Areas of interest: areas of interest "Sanxiang Electronics Market"
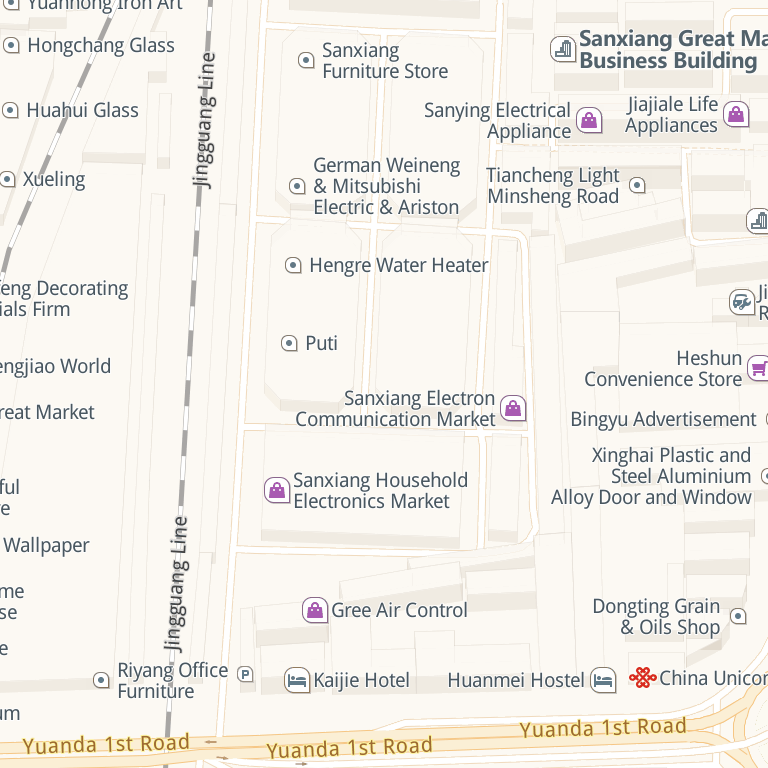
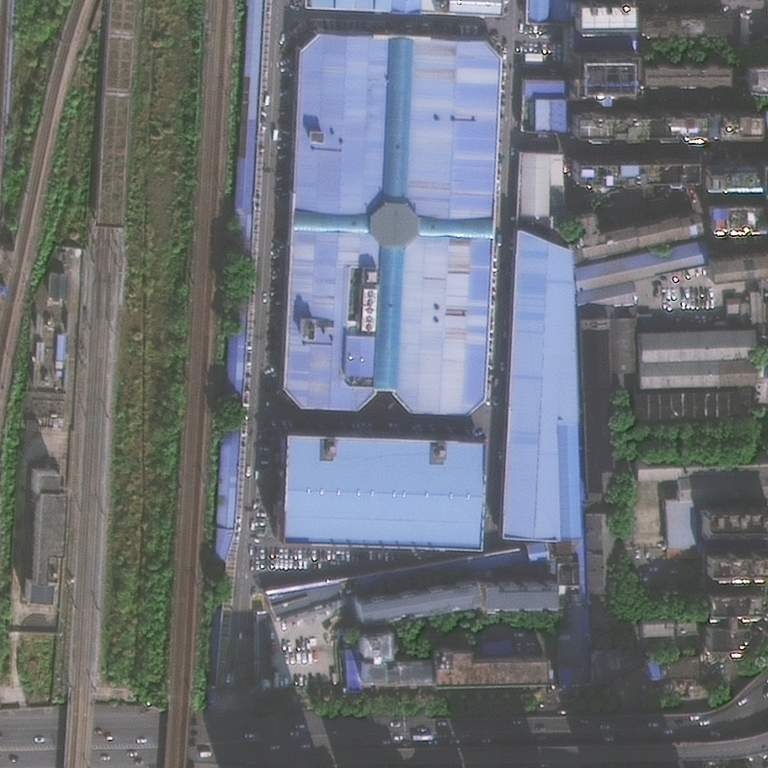